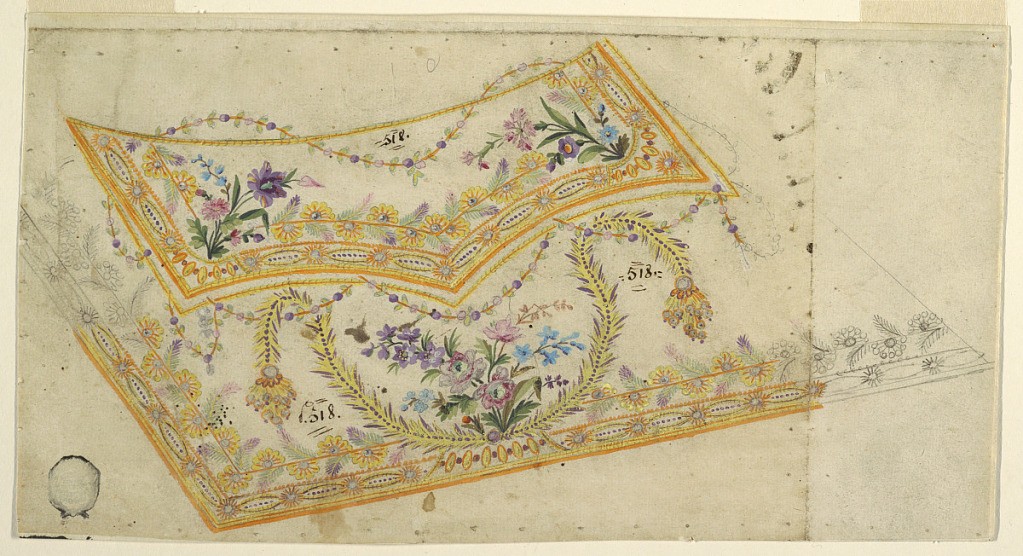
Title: Design for an Embroidered Waistcoat, Pattern 518 of the "Fabrique de St. Ruf"
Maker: Fabrique de Saint Ruf, Lyon, France
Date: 1780–1790
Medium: Graphite, brush and gouache on paper
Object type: Drawing
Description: Border motifs are shown along the edges. A waved garland is intertwined with the cord bordering the pocket on top. Plants are obliquely shown in the bittom corners of the pocket. Plants grow over a stylized U-shaped garland suspended from festoons on top. "P 518" is written in ink in the lower part of the design.